Field crop: tomato
Growth stage: 2
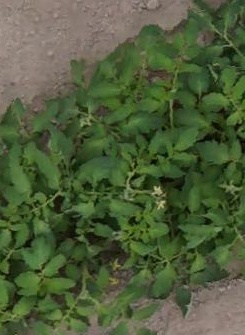
Species: tomato